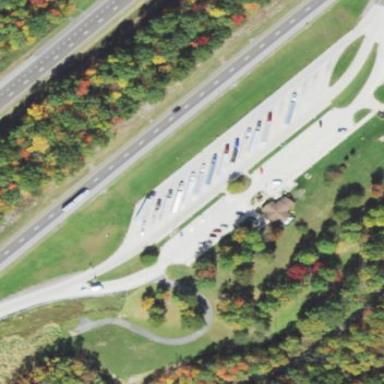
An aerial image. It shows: Rest area along the road.